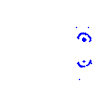
Particle: kaon